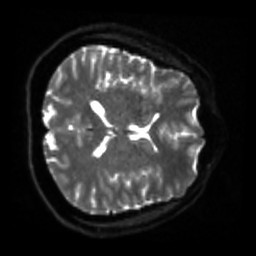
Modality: sbref
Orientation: axial
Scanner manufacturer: siemens
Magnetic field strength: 3 T
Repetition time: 4 s
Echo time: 0.0594 s